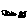
Label: cat